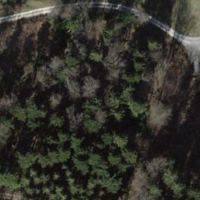
EUNIS habitat code: 44
Species observed at this site:
Hedera helix